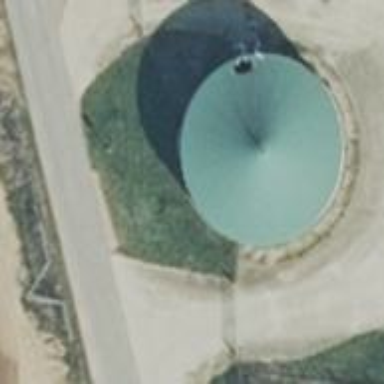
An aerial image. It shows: Storage tank building with pyramidal green roof. The building itself is gray in color.